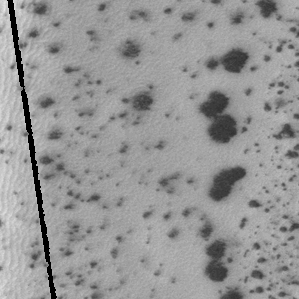
Label: frost